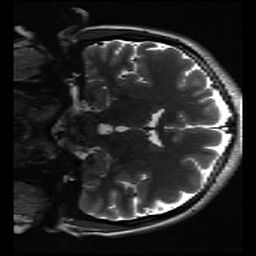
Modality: inplaneT2
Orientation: coronal